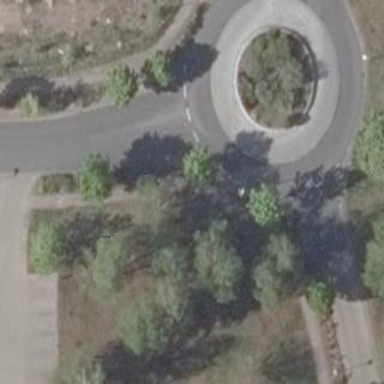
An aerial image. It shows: Unclassified road leading to roundabout junction.